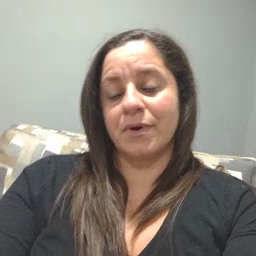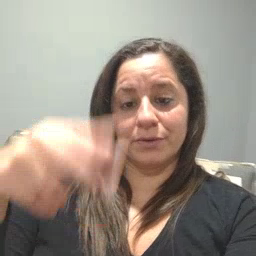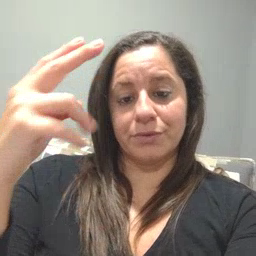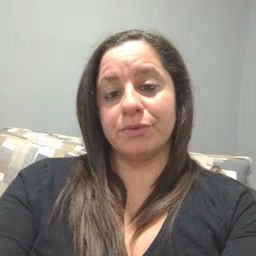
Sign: high